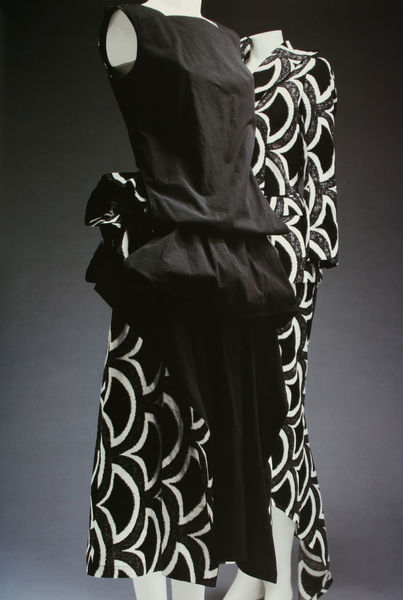
Titel: Kleider
Künstler: Masaki Matsushima
Standort: Kyoto (Japan)
Institution: Kyoto Costume Institute
Schlagwörter: weiß, ausschnitt, grau, kleid, kleider, schwarz, mode, muster, ornament, rock, bluse, falten, kleidung, kragen, silber, ärmel, mantel, stoff, beine, taille, bein, japan, zwei, modern, falte, streng, foto, fotografie, schwarzweiß, photo, geometrisch, museum, gerafft, kombination, ärmellos, kyoto, tageskleider